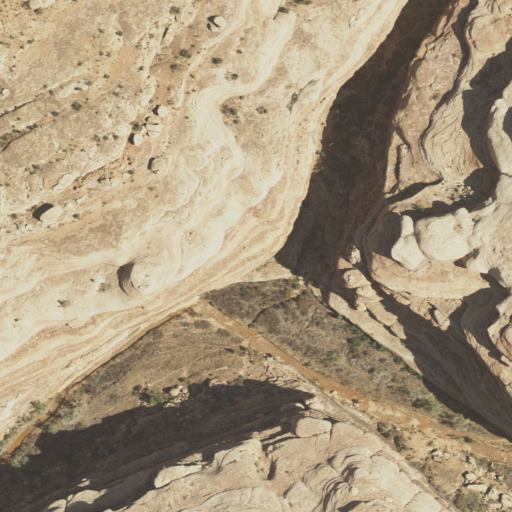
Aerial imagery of valley in Utah named Redman Canyon containing shrub, barren land, and open development